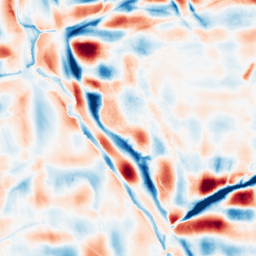
Category: wavelet
Decomposition family: wavelet_dwt
Decomposition parameters: wavelet: db4
level: 5
Upsampling method: bilinear
Upsampling parameters: scale: 8
Upsampling scale: 8